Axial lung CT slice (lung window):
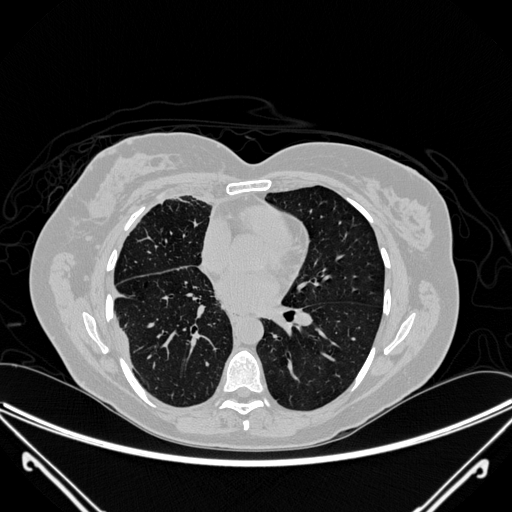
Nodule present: no